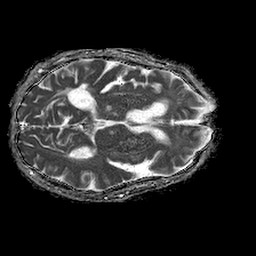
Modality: ADC
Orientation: axial
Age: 72
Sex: male
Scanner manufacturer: philips
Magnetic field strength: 1.5 T
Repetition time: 4.6 s
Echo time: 0.08631 s